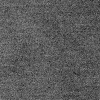
Atmospheric dust classification: dusty